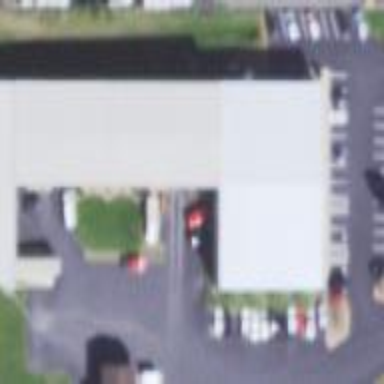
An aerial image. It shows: Customer parking area with surface parking.